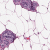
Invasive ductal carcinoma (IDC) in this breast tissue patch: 0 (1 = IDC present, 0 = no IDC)